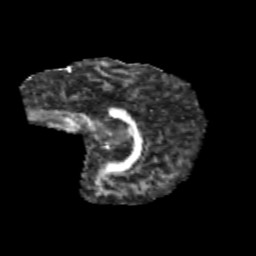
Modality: FA
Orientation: sagittal
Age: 10
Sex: male
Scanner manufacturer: siemens
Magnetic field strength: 3 T
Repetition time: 3.8 s
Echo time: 0.07 s